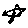
Label: star